Interaction volume radius: 10 \u00c5
Interaction volume height: 10 \u00c5
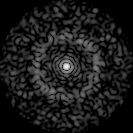
Disorder parameter: 0.8174